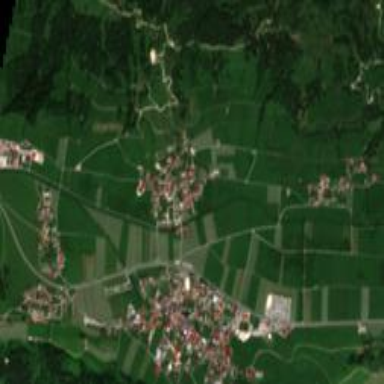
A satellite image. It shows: Small hamlet.